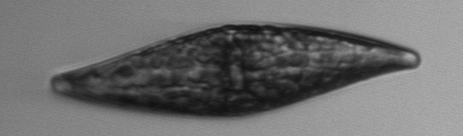
Label: Pleurosigma